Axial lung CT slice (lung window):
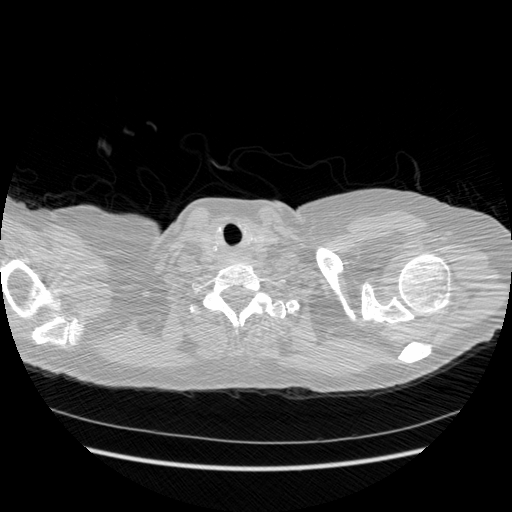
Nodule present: no